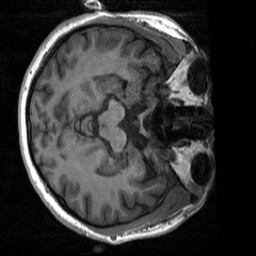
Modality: T1w
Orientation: axial
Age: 25
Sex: female
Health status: healthy
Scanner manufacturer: siemens
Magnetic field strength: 3 T
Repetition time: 2 s
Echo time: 0.00232 s